Question: Consider the following code:
'''
from numpy import log2
import matplotlib.pyplot as plt
xdata = [log2(x)*(10/log2(10)) for x in range(1,11)]
ydata = range(10)
plt.plot(xdata, ydata)
plt.show()
'''
This produces the following plot:  My question is, how can I modify this, so that the plot, with the exact same data as input, appears as a straight line? This basically requires scaling the x-axis appropriately, but I cannot figure how to do this. The reason for doing this is that I am displaying a function that changes very little at the beginning, but starts to fluctuate more towards the end of the valid interval, so I want to have a higher horizontal resolution towards the end. If anyone can propose an alternative solution to my approach, feel free to do so!
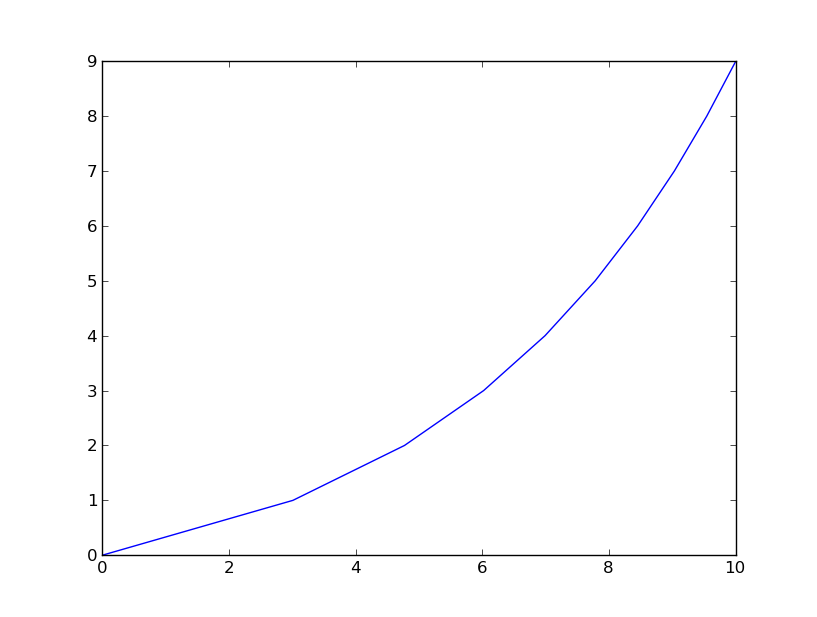
Answer: Here is <URL> class.
Here's your transform. It's not too complicated when you whittle out all the custom formatters and stuff. Just a little verbose.
'''
from numpy import log2
import matplotlib.pyplot as plt
from matplotlib import scale as mscale
from matplotlib import transforms as mtransforms
class CustomScale(mscale.ScaleBase):
name = 'custom'
def __init__(self, axis, **kwargs):
mscale.ScaleBase.__init__(self)
self.thresh = None #thresh
def get_transform(self):
return self.CustomTransform(self.thresh)
def set_default_locators_and_formatters(self, axis):
pass
class CustomTransform(mtransforms.Transform):
input_dims = 1
output_dims = 1
is_separable = True
def __init__(self, thresh):
mtransforms.Transform.__init__(self)
self.thresh = thresh
def transform_non_affine(self, a):
return 10**(a/10)
def inverted(self):
return CustomScale.InvertedCustomTransform(self.thresh)
class InvertedCustomTransform(mtransforms.Transform):
input_dims = 1
output_dims = 1
is_separable = True
def __init__(self, thresh):
mtransforms.Transform.__init__(self)
self.thresh = thresh
def transform_non_affine(self, a):
return log2(a)*(10/log2(10))
def inverted(self):
return CustomScale.CustomTransform(self.thresh)
mscale.register_scale(CustomScale)
xdata = [log2(x)*(10/log2(10)) for x in range(1,11)]
ydata = range(10)
plt.plot(xdata, ydata)
plt.gca().set_xscale('custom')
plt.show()
'''